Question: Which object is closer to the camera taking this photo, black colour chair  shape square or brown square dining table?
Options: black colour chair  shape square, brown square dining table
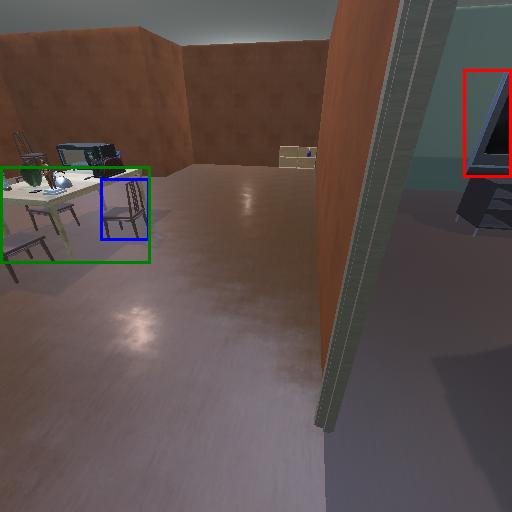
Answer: black colour chair  shape square